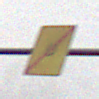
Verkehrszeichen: EndeUmleitung
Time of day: MorningAfternoon
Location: Outdoor (Nature)
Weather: Overcast
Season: NotSpecified
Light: Natural